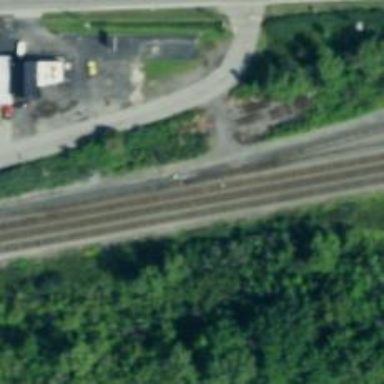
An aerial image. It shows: Site related to the railway.